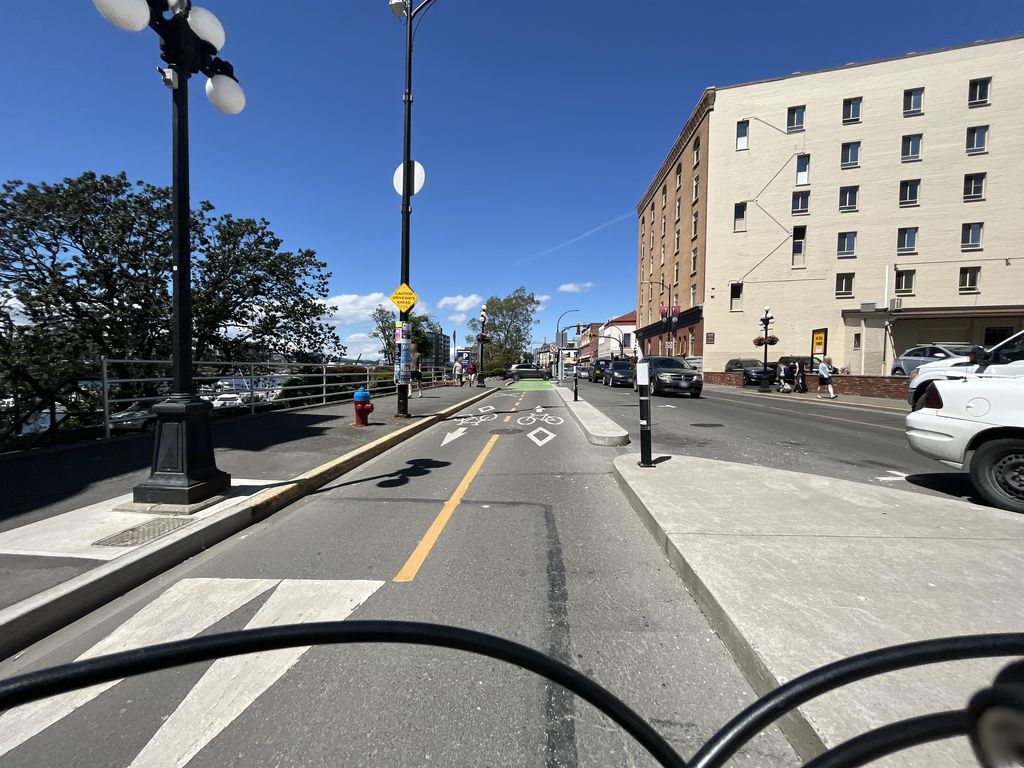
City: victoria